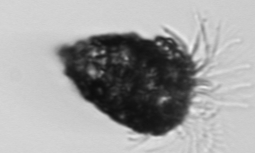
Label: Tintinnopsis